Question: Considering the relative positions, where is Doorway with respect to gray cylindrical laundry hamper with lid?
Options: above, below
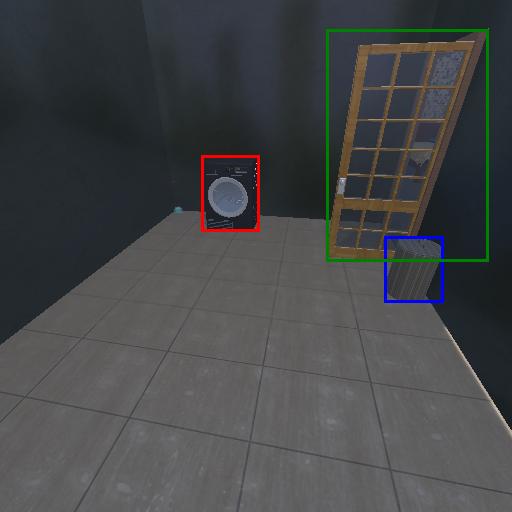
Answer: above